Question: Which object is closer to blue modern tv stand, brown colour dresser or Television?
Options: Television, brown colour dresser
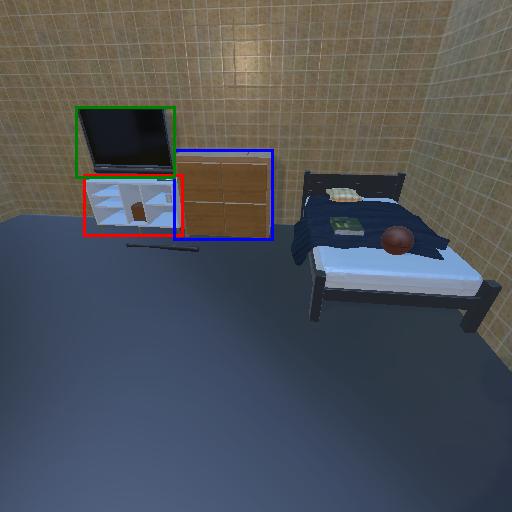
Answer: Television